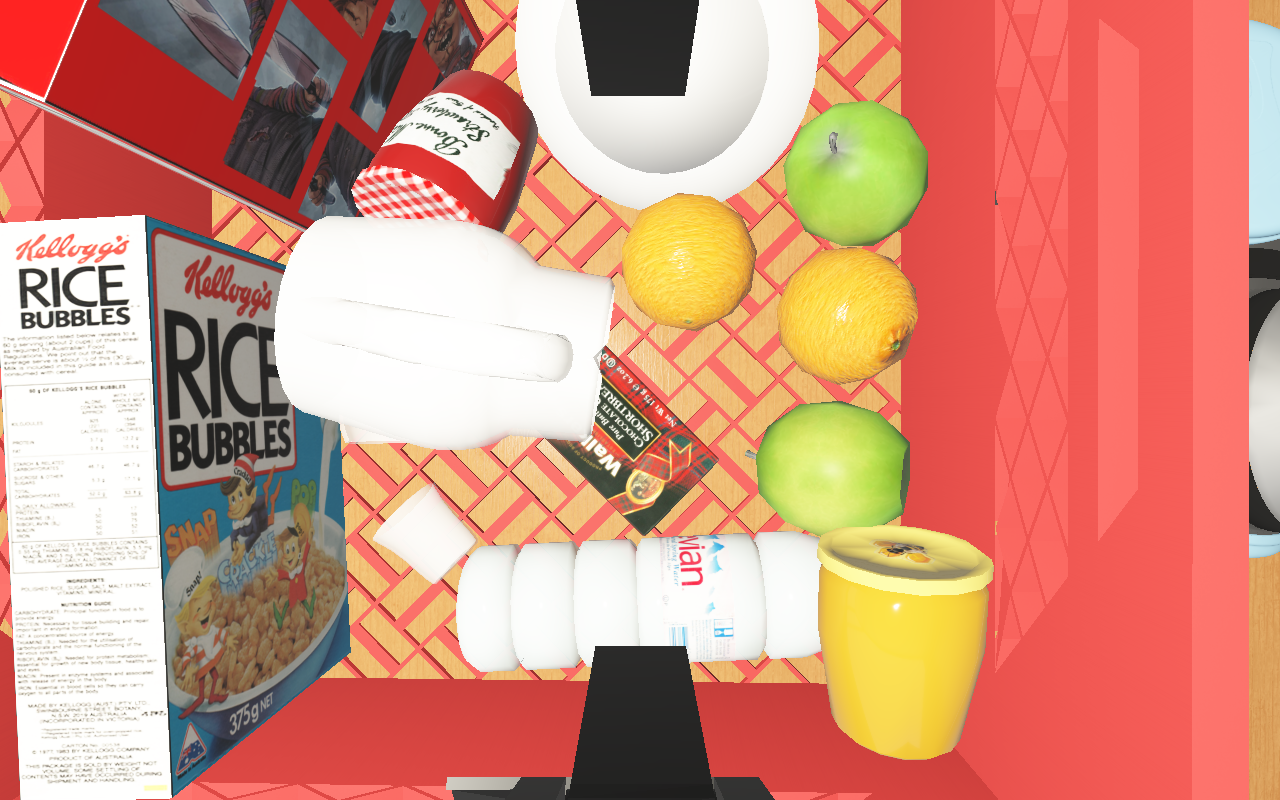
Objects in the scene:
apple
orange
orange
cereal box
cereal box
biscuit box